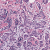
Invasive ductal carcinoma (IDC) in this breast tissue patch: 1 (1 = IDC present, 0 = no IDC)